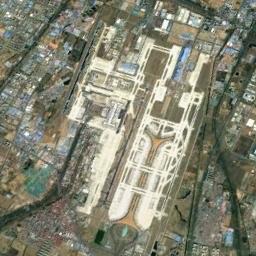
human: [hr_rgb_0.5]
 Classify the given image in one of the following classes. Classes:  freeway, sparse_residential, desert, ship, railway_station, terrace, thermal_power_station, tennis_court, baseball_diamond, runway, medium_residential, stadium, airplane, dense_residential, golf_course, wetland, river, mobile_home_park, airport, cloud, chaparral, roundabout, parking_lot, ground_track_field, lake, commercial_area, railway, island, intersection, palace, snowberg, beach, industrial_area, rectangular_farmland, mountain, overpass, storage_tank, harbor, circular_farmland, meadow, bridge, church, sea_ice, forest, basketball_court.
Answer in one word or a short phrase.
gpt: airport